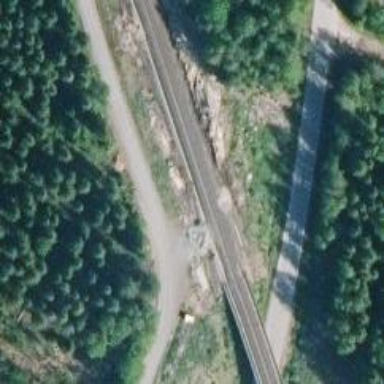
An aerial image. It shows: Bridge used by trains with continuous electrified contact lines.